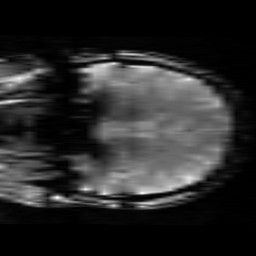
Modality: T2starw
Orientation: coronal
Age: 33
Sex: female
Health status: healthy
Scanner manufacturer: siemens
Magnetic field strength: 3 T
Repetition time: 0.7 s
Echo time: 0.02 s